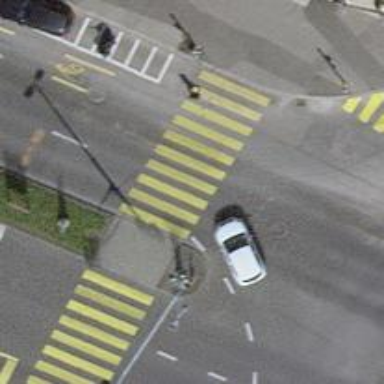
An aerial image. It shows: Road crossing with traffic signals.